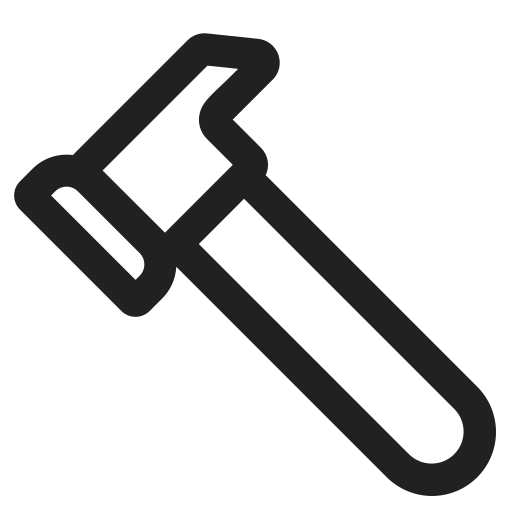
hammer high contrast